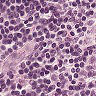
Metastatic tissue present: no